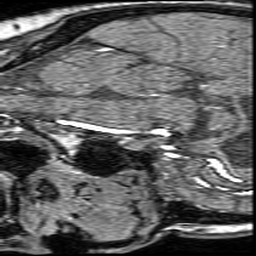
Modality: angio
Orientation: sagittal
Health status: ill
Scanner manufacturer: philips
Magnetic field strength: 3 T
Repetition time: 0.01846 s
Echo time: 0.003338 s